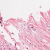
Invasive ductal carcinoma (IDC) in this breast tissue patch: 1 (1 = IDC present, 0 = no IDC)